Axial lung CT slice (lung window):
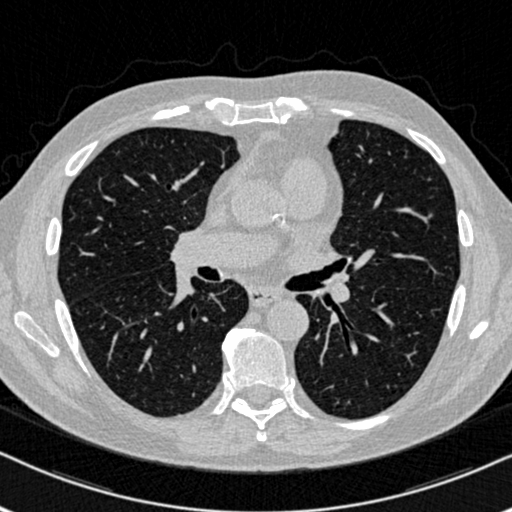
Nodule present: no